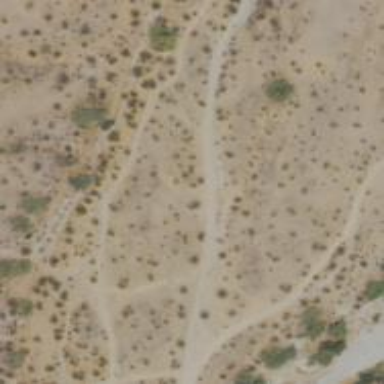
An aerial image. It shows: Hiking trail path.